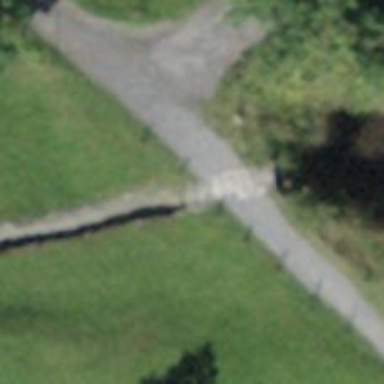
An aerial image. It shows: Culvert tunnel under ditch.